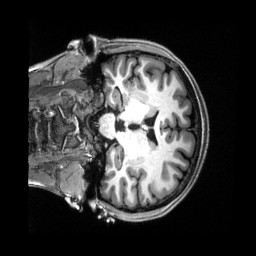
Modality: T1w
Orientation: coronal
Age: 19
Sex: female
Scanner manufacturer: siemens
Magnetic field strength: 3 T
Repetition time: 2.5 s
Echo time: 0.00222 s